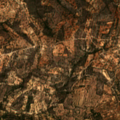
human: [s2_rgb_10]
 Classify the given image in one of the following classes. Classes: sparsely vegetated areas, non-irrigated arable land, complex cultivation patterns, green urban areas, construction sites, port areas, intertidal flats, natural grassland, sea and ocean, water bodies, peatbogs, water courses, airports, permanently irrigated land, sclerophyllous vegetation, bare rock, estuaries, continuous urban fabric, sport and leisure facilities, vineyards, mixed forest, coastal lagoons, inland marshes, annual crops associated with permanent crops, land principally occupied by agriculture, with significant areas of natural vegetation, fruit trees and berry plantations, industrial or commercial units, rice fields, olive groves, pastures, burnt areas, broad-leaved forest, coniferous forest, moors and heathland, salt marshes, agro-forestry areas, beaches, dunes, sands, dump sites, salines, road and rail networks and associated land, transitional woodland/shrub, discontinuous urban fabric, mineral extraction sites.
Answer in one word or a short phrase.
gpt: olive groves, sclerophyllous vegetation